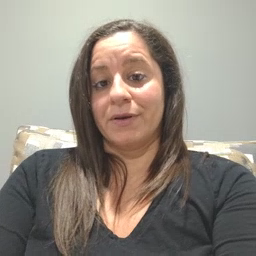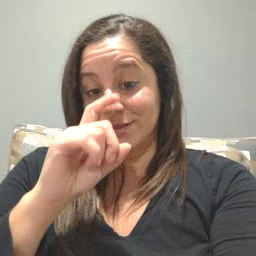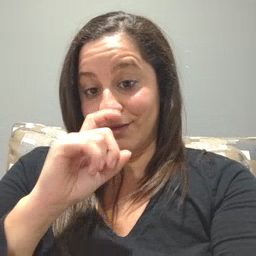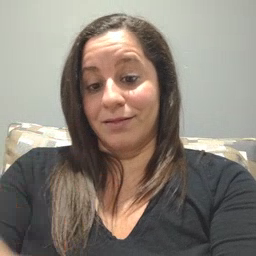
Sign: doll